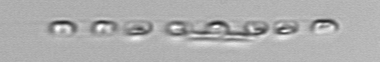
Label: Skeletonema